Question: I recently recognized JavaScript 'debugger' keyword to put a breakpoint in JavaScript codes and debug it like this:
'''
<script>
//some code....
debugger;
//some code....
</script>
'''
.I have used it with Google Chrome browser and it says as in this image
you can Step over with 'F10'.
I want to know,Is there any shortcut key to Step in and Step out of the source code.
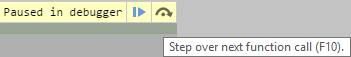
Answer: So after long googling I finally found this and like to share it:
'''
F10 or Ctrl+' : Step over
F11 or Ctrl+; : Step into
F8 or Ctrl+/ : Continue
Shift+F11 : Step out
Ctrl+G : Go to Line
'''